Question: When I am running sonarQube job in jenkins, it shows console output as in image. While downloading boot strap index, it shows an error as sonarQube server cannot be reached, but I am able to connect to that server from my local PC using that URL. Can anyone give me solution for this.

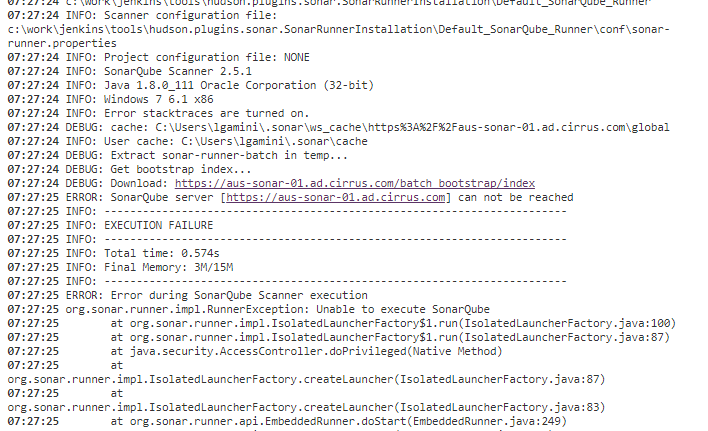
Answer: The above problem has resolved by doing two things
1) Installed java in sonarqube server that is accessible from jenkins
2) Installed right certificates